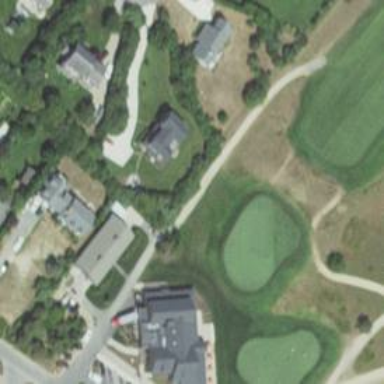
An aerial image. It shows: Service road near golf course.